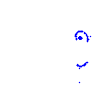
Particle: proton